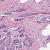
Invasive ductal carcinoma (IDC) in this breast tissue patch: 1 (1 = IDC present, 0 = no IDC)